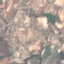
Label: PermanentCrop